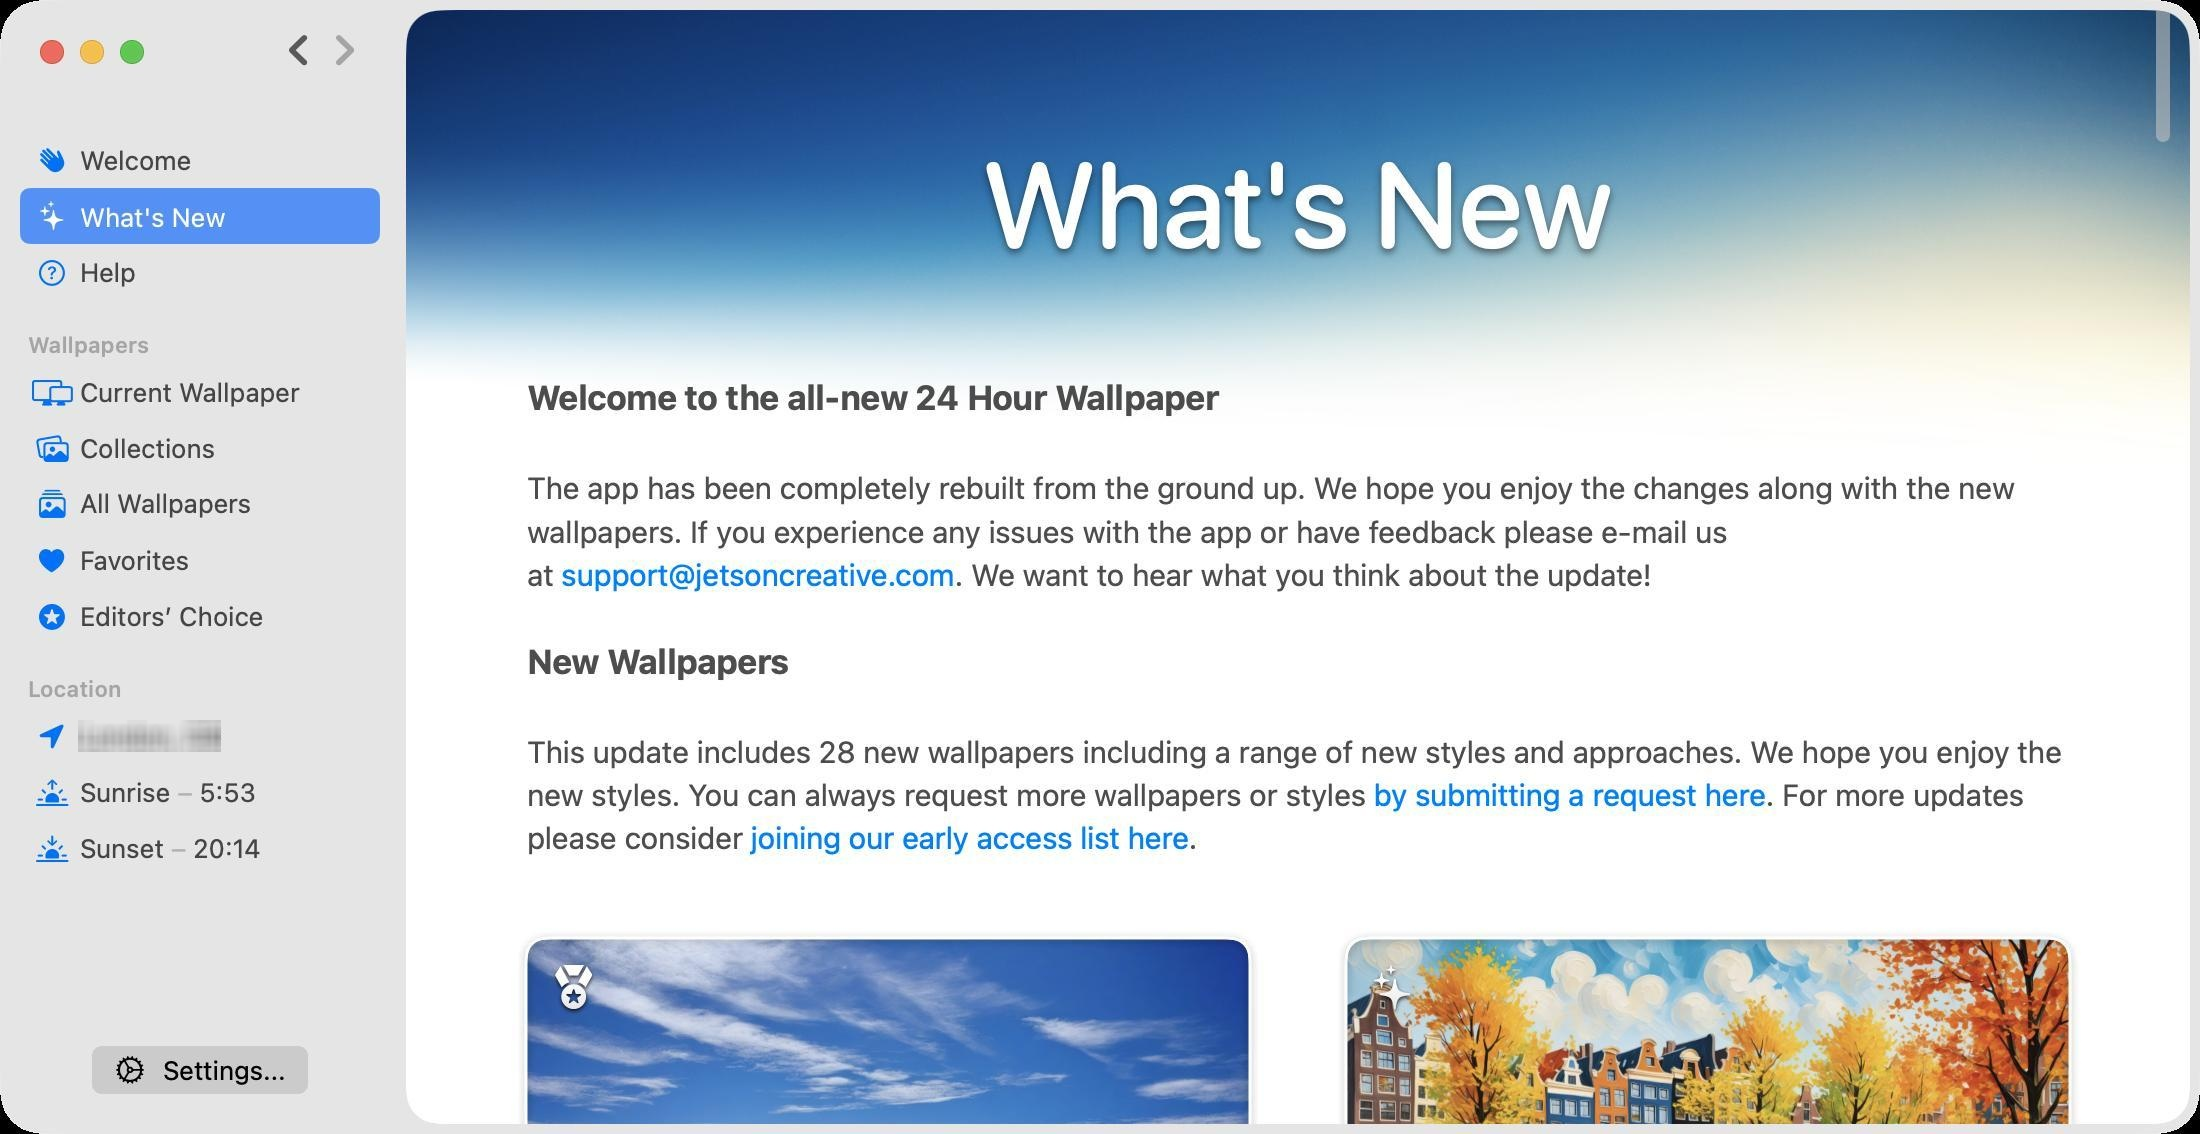
Accessibility tree:
{"name": "Welcome", "role": "AXWindow", "description": null, "role_description": "standard window", "value": null, "position": "206.00;208.00", "size": "1100;567", "children": [{"name": null, "role": "AXGroup", "description": null, "role_description": "group", "value": null, "position": "0.00;0.00", "size": "1100;567", "children": [{"name": null, "role": "AXScrollArea", "description": null, "role_description": "scroll area", "value": null, "position": "0.00;56.00", "size": "200;459", "children": [{"name": null, "role": "AXOutline", "description": "Sidebar", "role_description": "outline", "value": null, "position": "0.00;56.00", "size": "200;459", "children": [{"name": null, "role": "AXRow", "description": null, "role_description": "outline row", "value": null, "position": "0.00;66.00", "size": "200;0", "children": [{"name": null, "role": "AXCell", "description": null, "role_description": "cell", "value": null, "position": "10.00;66.00", "size": "180;0", "children": [{"name": null, "role": "AXGroup", "description": null, "role_description": "group", "value": null, "position": "14.00;66.00", "size": "184;0", "children": []}]}]}, {"name": null, "role": "AXRow", "description": null, "role_description": "outline row", "value": null, "position": "0.00;66.00", "size": "200;28", "children": [{"name": null, "role": "AXCell", "description": null, "role_description": "cell", "value": null, "position": "10.00;66.00", "size": "180;28", "children": [{"name": null, "role": "AXStaticText", "description": null, "role_description": "text", "value": "Welcome", "position": "20.00;72.00", "size": "76;16", "children": []}]}]}, {"name": null, "role": "AXRow", "description": null, "role_description": "outline row", "value": null, "position": "0.00;94.00", "size": "200;28", "children": [{"name": null, "role": "AXCell", "description": null, "role_description": "cell", "value": null, "position": "10.00;94.00", "size": "180;28", "children": [{"name": null, "role": "AXStaticText", "description": null, "role_description": "text", "value": "What's New", "position": "20.00;100.29", "size": "93;16", "children": []}]}]}, {"name": null, "role": "AXRow", "description": null, "role_description": "outline row", "value": null, "position": "0.00;122.00", "size": "200;28", "children": [{"name": null, "role": "AXCell", "description": null, "role_description": "cell", "value": null, "position": "10.00;122.00", "size": "180;28", "children": [{"name": null, "role": "AXStaticText", "description": null, "role_description": "text", "value": "Help", "position": "19.50;128.00", "size": "48;16", "children": []}]}]}, {"name": null, "role": "AXRow", "description": null, "role_description": "outline row", "value": null, "position": "0.00;163.00", "size": "200;19", "children": [{"name": null, "role": "AXCell", "description": null, "role_description": "cell", "value": null, "position": "10.00;163.00", "size": "180;19", "children": [{"name": null, "role": "AXGroup", "description": null, "role_description": "group", "value": null, "position": "14.00;163.00", "size": "184;19", "children": [{"name": null, "role": "AXHeading", "description": "Wallpapers", "role_description": "heading", "value": null, "position": "14.00;165.50", "size": "61;14", "children": []}]}]}]}, {"name": null, "role": "AXRow", "description": null, "role_description": "outline row", "value": null, "position": "0.00;182.00", "size": "200;28", "children": [{"name": null, "role": "AXCell", "description": null, "role_description": "cell", "value": null, "position": "10.00;182.00", "size": "180;28", "children": [{"name": null, "role": "AXStaticText", "description": null, "role_description": "text", "value": "Current Wallpaper", "position": "16.00;188.00", "size": "134;16", "children": []}]}]}, {"name": null, "role": "AXRow", "description": null, "role_description": "outline row", "value": null, "position": "0.00;210.00", "size": "200;28", "children": [{"name": null, "role": "AXCell", "description": null, "role_description": "cell", "value": null, "position": "10.00;210.00", "size": "180;28", "children": [{"name": null, "role": "AXStaticText", "description": null, "role_description": "text", "value": "Collections", "position": "18.00;216.04", "size": "90;16", "children": []}]}]}, {"name": null, "role": "AXRow", "description": null, "role_description": "outline row", "value": null, "position": "0.00;238.00", "size": "200;28", "children": [{"name": null, "role": "AXCell", "description": null, "role_description": "cell", "value": null, "position": "10.00;238.00", "size": "180;28", "children": [{"name": null, "role": "AXStaticText", "description": null, "role_description": "text", "value": "All Wallpapers", "position": "18.50;243.33", "size": "108;17", "children": []}]}]}, {"name": null, "role": "AXRow", "description": null, "role_description": "outline row", "value": null, "position": "0.00;266.00", "size": "200;28", "children": [{"name": null, "role": "AXCell", "description": null, "role_description": "cell", "value": null, "position": "10.00;266.00", "size": "180;28", "children": [{"name": null, "role": "AXStaticText", "description": null, "role_description": "text", "value": "Favorites", "position": "19.50;272.00", "size": "76;16", "children": []}]}]}, {"name": null, "role": "AXRow", "description": null, "role_description": "outline row", "value": null, "position": "0.00;294.00", "size": "200;28", "children": [{"name": null, "role": "AXCell", "description": null, "role_description": "cell", "value": null, "position": "10.00;294.00", "size": "180;28", "children": [{"name": null, "role": "AXStaticText", "description": null, "role_description": "text", "value": "Editors’ Choice", "position": "19.50;300.00", "size": "112;16", "children": []}]}]}, {"name": null, "role": "AXRow", "description": null, "role_description": "outline row", "value": null, "position": "0.00;335.00", "size": "200;19", "children": [{"name": null, "role": "AXCell", "description": null, "role_description": "cell", "value": null, "position": "10.00;335.00", "size": "180;19", "children": [{"name": null, "role": "AXGroup", "description": null, "role_description": "group", "value": null, "position": "14.00;335.00", "size": "184;19", "children": [{"name": null, "role": "AXHeading", "description": "Location", "role_description": "heading", "value": null, "position": "14.00;337.50", "size": "47;14", "children": []}]}]}]}, {"name": null, "role": "AXRow", "description": null, "role_description": "outline row", "value": null, "position": "0.00;354.00", "size": "200;28", "children": [{"name": null, "role": "AXCell", "description": null, "role_description": "cell", "value": null, "position": "10.00;354.00", "size": "180;28", "children": [{"name": null, "role": "AXButton", "description": "London, GB", "role_description": "button", "value": null, "position": "19.50;360.00", "size": "92;16", "children": []}]}]}, {"name": null, "role": "AXRow", "description": null, "role_description": "outline row", "value": null, "position": "0.00;382.00", "size": "200;28", "children": [{"name": null, "role": "AXCell", "description": null, "role_description": "cell", "value": null, "position": "10.00;382.00", "size": "180;28", "children": [{"name": null, "role": "AXButton", "description": "Sunrise – 5:53", "role_description": "button", "value": null, "position": "18.00;388.00", "size": "110;16", "children": []}]}]}, {"name": null, "role": "AXRow", "description": null, "role_description": "outline row", "value": null, "position": "0.00;410.00", "size": "200;28", "children": [{"name": null, "role": "AXCell", "description": null, "role_description": "cell", "value": null, "position": "10.00;410.00", "size": "180;28", "children": [{"name": null, "role": "AXButton", "description": "Sunset – 20:14", "role_description": "button", "value": null, "position": "18.00;416.00", "size": "113;16", "children": []}]}]}, {"name": null, "role": "AXColumn", "description": null, "role_description": "column", "value": null, "position": "10.00;56.00", "size": "180;459", "children": []}]}]}, {"name": null, "role": "AXImage", "description": "Categories/default.header", "role_description": "image", "value": null, "position": "203.00;0.00", "size": "892;279", "children": []}, {"name": null, "role": "AXButton", "description": "Settings...", "role_description": "button", "value": null, "position": "54.00;524.00", "size": "92;22", "children": []}, {"name": null, "role": "AXScrollArea", "description": null, "role_description": "scroll area", "value": null, "position": "211.00;0.00", "size": "876;562", "children": [{"name": null, "role": "AXStaticText", "description": null, "role_description": "text", "value": "What's New", "position": "491.50;66.00", "size": "315;71", "children": []}, {"name": null, "role": "AXStaticText", "description": null, "role_description": "text", "value": "Welcome to the all-new 24 Hour Wallpaper\n\nThe app has been completely rebuilt from the ground up. We hope you enjoy the changes along with the new wallpapers. If you experience any issues with the app or have feedback please e-mail us at support@jetsoncreative.com. We want to hear what you think about the update!\n\nNew Wallpapers\n\nThis update includes 28 new wallpapers including a range of new styles and approaches. We hope you enjoy the new styles. You can always request more wallpapers or styles by submitting a request here. For more updates please consider joining our early access list here.", "position": "263.25;189.00", "size": "772;240", "children": []}, {"name": null, "role": "AXOpaqueProviderGroup", "description": null, "role_description": "collection", "value": null, "position": "259.00;465.00", "size": "780;825", "children": [{"name": null, "role": "AXImage", "description": null, "role_description": "image", "value": null, "position": "259.00;465.00", "size": "370;234", "children": []}, {"name": null, "role": "AXImage", "description": "medal.fill", "role_description": "image", "value": null, "position": "277.50;482.50", "size": "19;22", "children": []}, {"name": null, "role": "AXStaticText", "description": null, "role_description": "text", "value": "Above the Clouds", "position": "383.25;704.33", "size": "122;19", "children": []}, {"name": null, "role": "AXImage", "description": null, "role_description": "image", "value": null, "position": "669.00;465.00", "size": "370;234", "children": []}, {"name": null, "role": "AXImage", "description": "Sparkle", "role_description": "image", "value": null, "position": "687.00;482.50", "size": "18;22", "children": []}, {"name": null, "role": "AXStaticText", "description": null, "role_description": "text", "value": "Amsterdam Painted Mix", "position": "772.75;704.33", "size": "162;19", "children": []}, {"name": null, "role": "AXImage", "description": null, "role_description": "image", "value": null, "position": "259.00;748.00", "size": "370;234", "children": []}, {"name": null, "role": "AXImage", "description": "Sparkle", "role_description": "image", "value": null, "position": "277.00;765.50", "size": "18;22", "children": []}, {"name": null, "role": "AXStaticText", "description": null, "role_description": "text", "value": "Antarctica Painted Mix", "position": "367.00;987.58", "size": "154;19", "children": []}, {"name": null, "role": "AXImage", "description": null, "role_description": "image", "value": null, "position": "669.00;748.00", "size": "370;234", "children": []}, {"name": null, "role": "AXImage", "description": "Sparkle", "role_description": "image", "value": null, "position": "687.00;765.50", "size": "18;22", "children": []}, {"name": null, "role": "AXStaticText", "description": null, "role_description": "text", "value": "Boston Charles River #1", "position": "772.50;987.58", "size": "163;19", "children": []}, {"name": null, "role": "AXImage", "description": null, "role_description": "image", "value": null, "position": "259.00;1031.50", "size": "370;234", "children": []}, {"name": null, "role": "AXImage", "description": "Sparkle", "role_description": "image", "value": null, "position": "277.00;1049.00", "size": "18;22", "children": []}, {"name": null, "role": "AXStaticText", "description": null, "role_description": "text", "value": "Boston Charles River #2", "position": "361.50;1270.83", "size": "165;19", "children": []}, {"name": null, "role": "AXImage", "description": null, "role_description": "image", "value": null, "position": "669.00;1031.50", "size": "370;234", "children": []}, {"name": null, "role": "AXImage", "description": "Sparkle", "role_description": "image", "value": null, "position": "687.00;1049.00", "size": "18;22", "children": []}, {"name": null, "role": "AXStaticText", "description": null, "role_description": "text", "value": "Boston Downtown", "position": "791.75;1270.83", "size": "124;19", "children": []}]}, {"name": null, "role": "AXScrollBar", "description": null, "role_description": "scroll bar", "value": 0.0, "position": "1071.00;0.00", "size": "16;562", "children": [{"name": null, "role": "AXValueIndicator", "description": null, "role_description": "value indicator", "value": 0.0, "position": "1075.00;1.00", "size": "12;71", "children": []}, {"name": null, "role": "AXButton", "description": null, "role_description": "increment arrow button", "value": null, "position": "1071.00;0.00", "size": "0;0", "children": []}, {"name": null, "role": "AXButton", "description": null, "role_description": "decrement arrow button", "value": null, "position": "1071.00;0.00", "size": "0;0", "children": []}, {"name": null, "role": "AXButton", "description": null, "role_description": "increment page button", "value": null, "position": "1075.00;72.50", "size": "12;490", "children": []}, {"name": null, "role": "AXButton", "description": null, "role_description": "decrement page button", "value": null, "position": "1075.00;0.00", "size": "12;1", "children": []}]}]}]}, {"name": null, "role": "AXToolbar", "description": null, "role_description": "toolbar", "value": null, "position": "0.00;0.00", "size": "1100;52", "children": [{"name": null, "role": "AXButton", "description": "Back", "role_description": "button", "value": null, "position": "135.00;0.00", "size": "26;52", "children": [{"name": null, "role": "AXButton", "description": "Back", "role_description": "button", "value": null, "position": "144.00;14.00", "size": "10;18", "children": []}]}, {"name": null, "role": "AXButton", "description": "Forward", "role_description": "button", "value": null, "position": "161.00;0.00", "size": "26;52", "children": [{"name": null, "role": "AXButton", "description": "Forward", "role_description": "button", "value": null, "position": "168.00;14.00", "size": "10;18", "children": []}]}]}, {"name": null, "role": "AXButton", "description": null, "role_description": "close button", "value": null, "position": "19.00;18.00", "size": "14;16", "children": []}, {"name": null, "role": "AXButton", "description": null, "role_description": "zoom button", "value": null, "position": "59.00;18.00", "size": "14;16", "children": [{"name": null, "role": "AXGroup", "description": null, "role_description": "group", "value": null, "position": "59.00;18.00", "size": "14;16", "children": [{"name": null, "role": "AXGroup", "description": null, "role_description": "group", "value": null, "position": "59.00;18.00", "size": "14;16", "children": []}]}]}, {"name": null, "role": "AXButton", "description": null, "role_description": "minimize button", "value": null, "position": "39.00;18.00", "size": "14;16", "children": []}]}